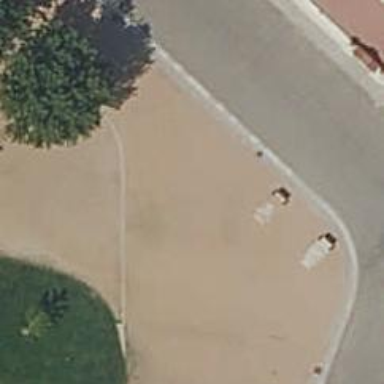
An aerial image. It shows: Pedestrian road with compacted surface.